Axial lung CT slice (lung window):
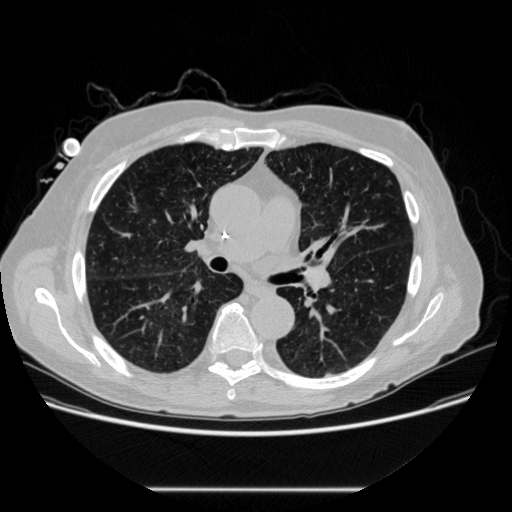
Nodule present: no